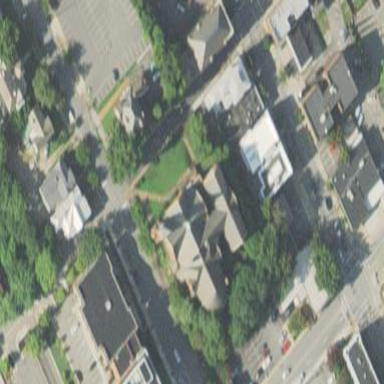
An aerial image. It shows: Beautiful church building.